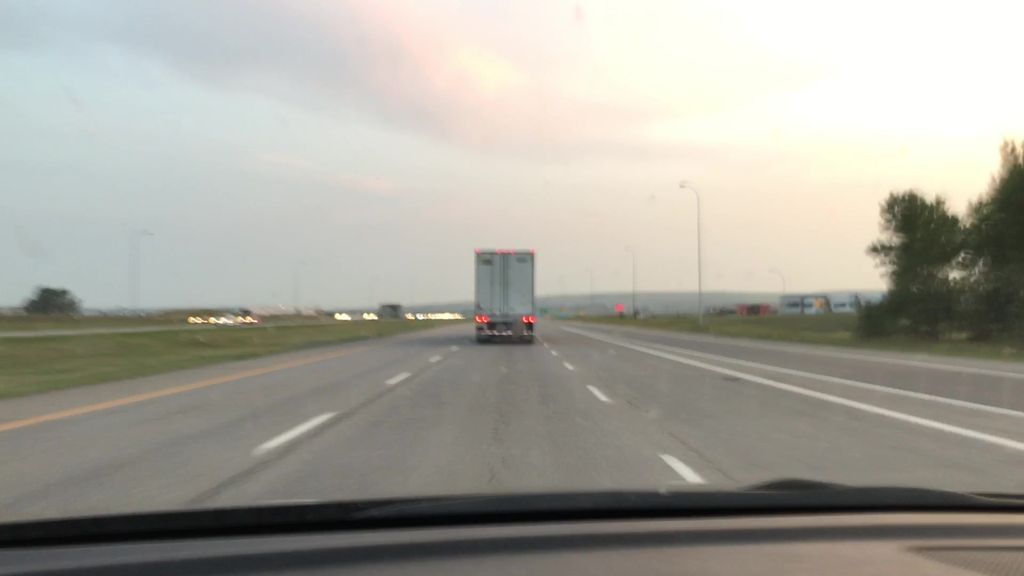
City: calgary